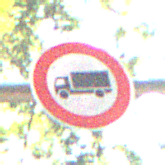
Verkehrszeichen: VerbotFuerKraftfahrzeugeUeberDreiKommaFuenfTonnen
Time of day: SunriseSunset
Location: Outdoor (Suburban)
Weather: Clear
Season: NotSpecified
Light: Natural